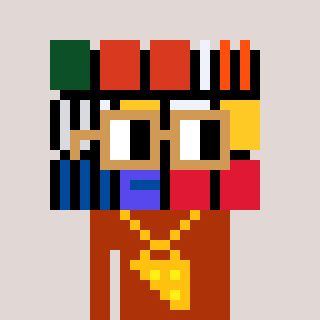
a pixel art character with square brown glasses, a abstract-shaped head and a hotbrown-colored body on a warm background